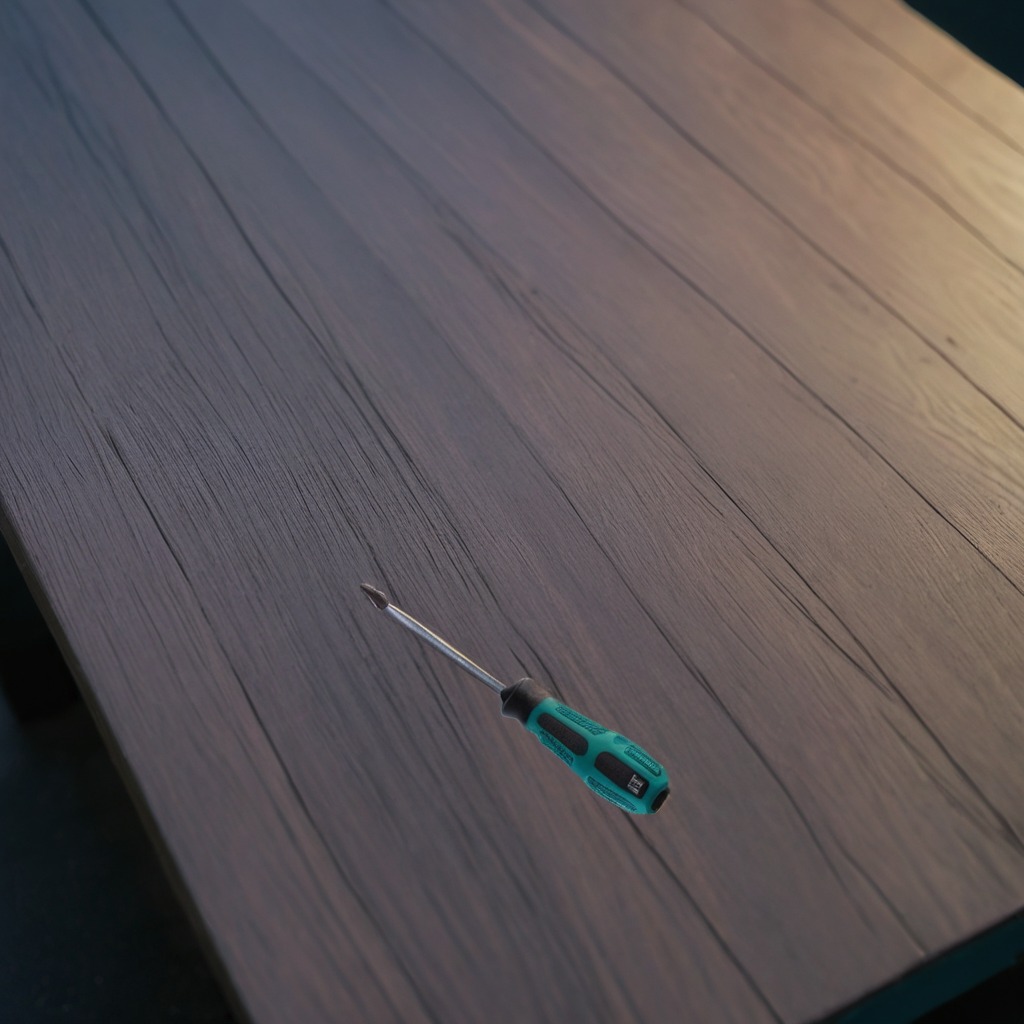
A screwdriver is lying on a table in a garage at twilight.